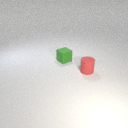
small green rubber cube behind small red rubber cylinder